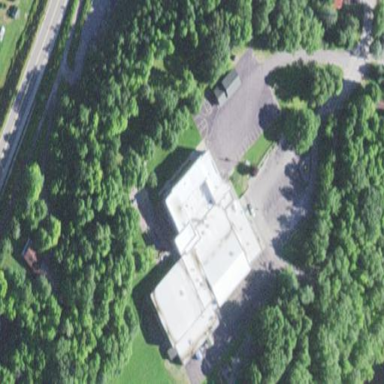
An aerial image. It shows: School.